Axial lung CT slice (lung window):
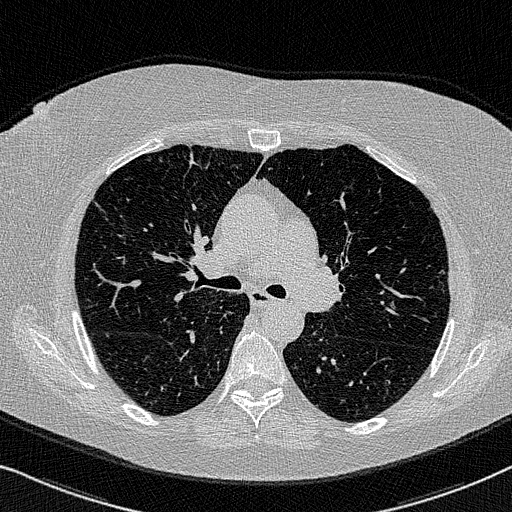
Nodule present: no